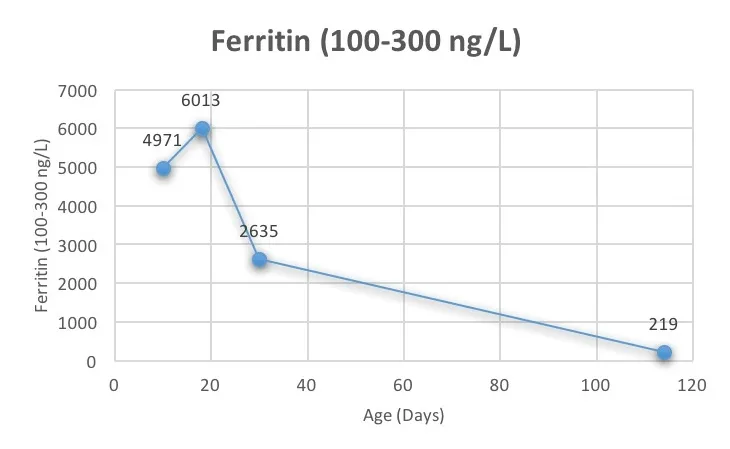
Ferritin level in the first 4 months of life.
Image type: chart (chart)